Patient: sex M, age 52
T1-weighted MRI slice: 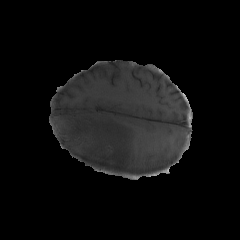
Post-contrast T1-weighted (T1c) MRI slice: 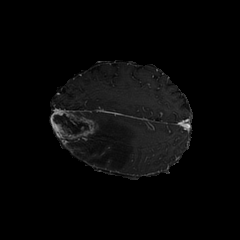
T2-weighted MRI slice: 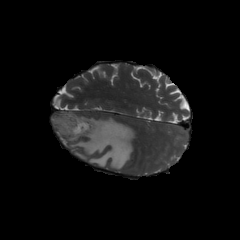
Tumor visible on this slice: yes
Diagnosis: Glioblastoma, IDH-wildtype
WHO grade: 4